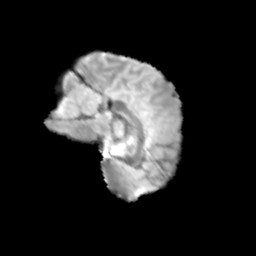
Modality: T2w
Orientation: sagittal
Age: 10
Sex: female
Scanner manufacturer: siemens
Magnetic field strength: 3 T
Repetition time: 3.8 s
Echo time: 0.07 s